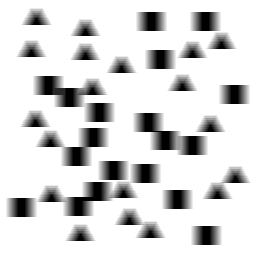
Squares: 19
Triangles: 19
Stars: 0
Total shapes: 38